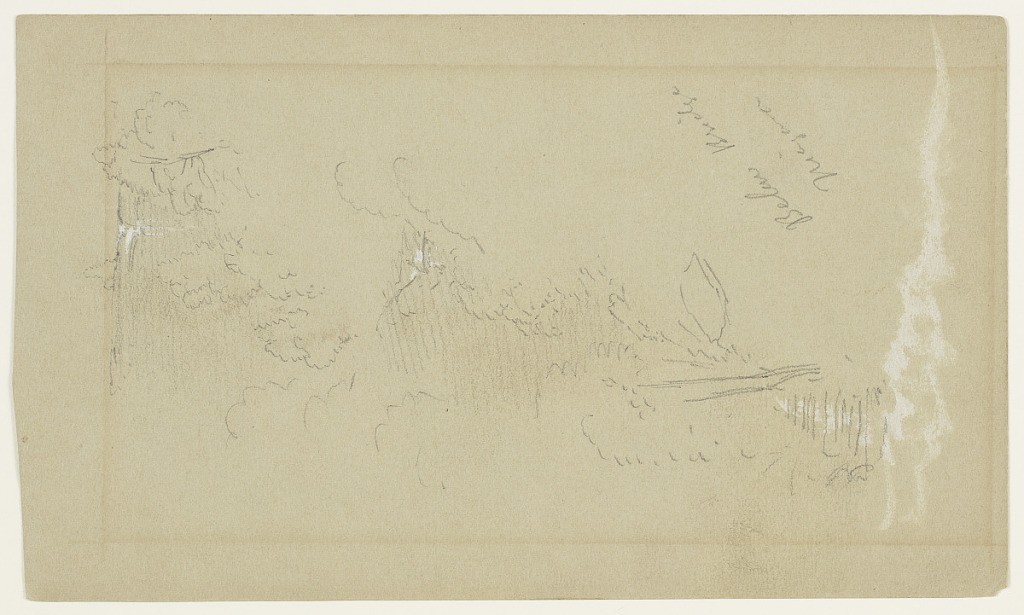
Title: Below the Bridge, Niagara River, New York
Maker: Frederic Edwin Church, American, 1826–1900
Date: possibly 1858
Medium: Graphite and white gouache on gray-green wove paper
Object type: Drawing
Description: Landscape sketch showing a view of a wooded gorge with a small waterfall beneath a bridge at Niagara Falls. A trickle of water is intermittently visible on the steep slope at center and upper center before joining the waters of the Niagara River, shown along the lower margin. The shaded gorge is otherwise filled with lush trees.